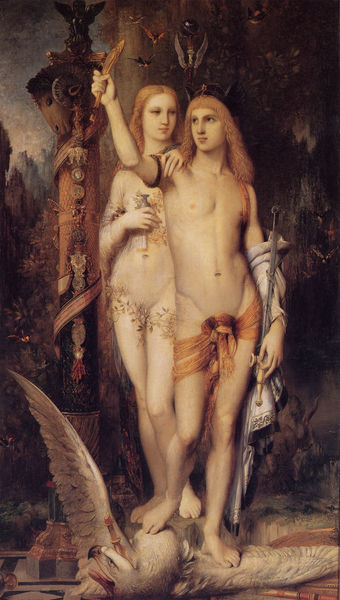
Titel: Jason
Künstler: Gustave Moreau
Standort: Paris
Institution: Musée d'Orsay
Schlagwörter: adler, akt, blätter, dunkel, flügel, gemälde, hand, held, himmel, körper, mann, nackt, vogel, wasser, weiß, gelb, grün, landschaft, menschen, blumen, braun, brust, bunt, frau, frisur, grau, haar, hell, mund, nase, orange, paris, schwarz, säule, säulen, tier, tiere, tuch, malerei, bart, blond, jung, arm, arme, augen, band, bibel, federn, gefieder, gesicht, halten, kleidung, knoten, lang, messer, stehen, tod, tot, hals, spiegel, natur, vögel, boden, gewand, haare, lange haare, tücher, paar, locken, mittelscheitel, ohren, schulter, wald, fliegen, stock, garten, hase, ranken, beine, schärpe, bein, liegen, düster, schnabel, schwan, stab, füsse, jugendstil, detail, bauch, kontrapost, nackte, bauchnabel, brustwarze, knie, knöchel, scham, zehen, foto, adam, eva, paradies, blut, fuss, bedeckt, zeh, schwert, verletzt, waffe, schlange, kugel, degen, helm, orden, mythologie, insekten, jagd, sieg, triumph, armband, armreif, jüngling, sündenfall, narziss, heben, mythos, dolch, erhoben, geier, greif, greifvogel, getötet, blumenranke, opfer, speer, hermes, gefasst, libelle, schmetterlinge, elfen, adam und eva, sakral, feen, drache, ritual, landschaftsausblick, plinte, abakus, holzskulptur, widder, indianer, raubvogel, leda, sock, heidnisch, lange, widderkopf, erdolcht, ertsochen, heiden, ledenschurz, totempfahl, indiander, lange hare